Field crop: tomato
Growth stage: 1
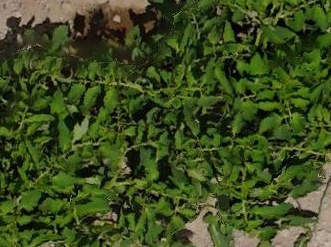
Species: tomato